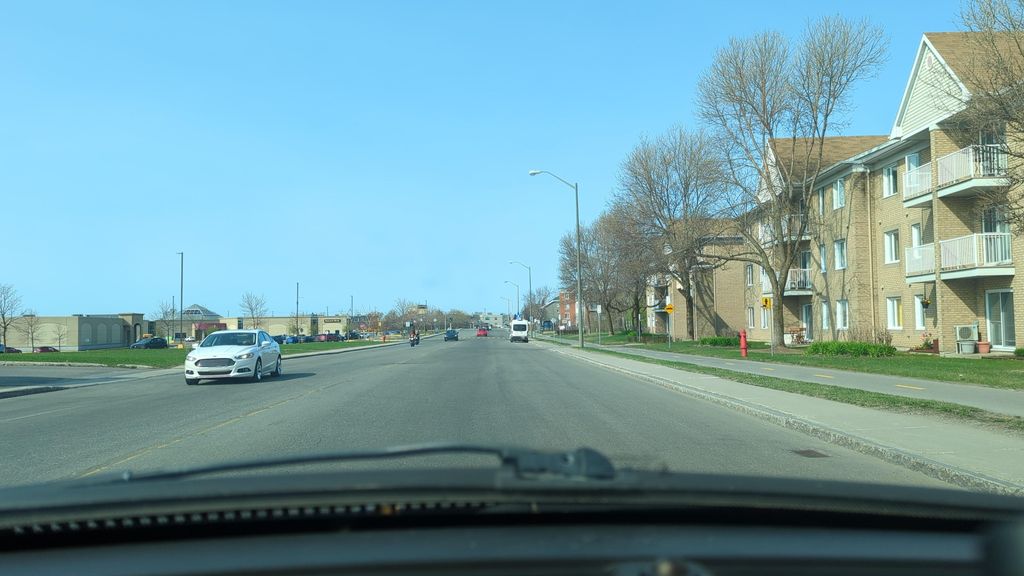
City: quebec_city